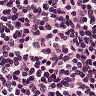
Metastatic tissue present: no